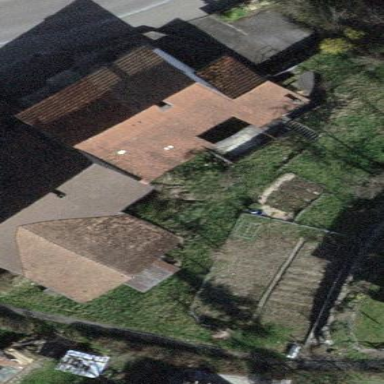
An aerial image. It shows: Building with tile roof.